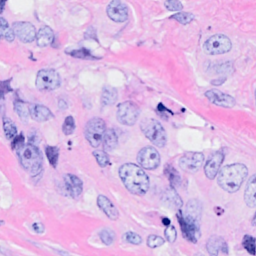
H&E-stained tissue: Breast